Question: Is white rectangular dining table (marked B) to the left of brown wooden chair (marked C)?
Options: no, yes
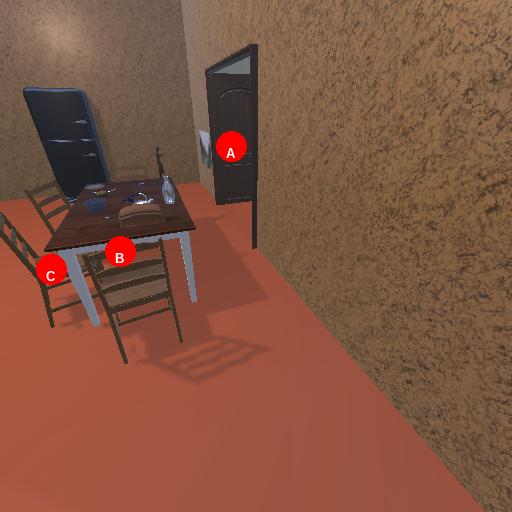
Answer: no